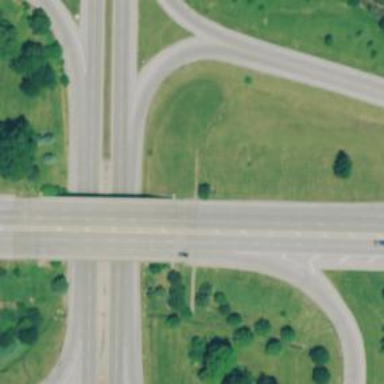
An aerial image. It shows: Motorway junction.